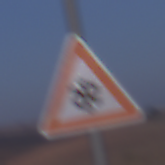
Verkehrszeichen: SchneeOderEisglaette
Umgebung: Outdoor, Nature
Tageszeit: SunriseSunset
Wetter: Clear
Licht: Natural
Jahreszeit: NotSpecified
Kontrast: LowContrast